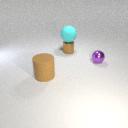
small purple metal sphere behind large brown rubber cylinder